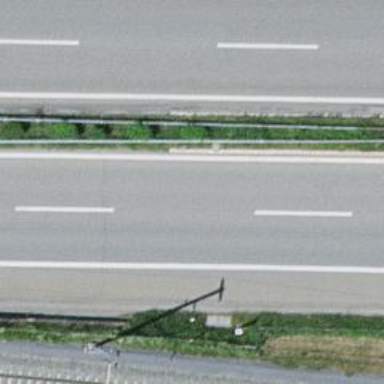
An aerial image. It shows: Asphalt motorway.